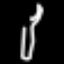
Label: fork